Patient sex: F
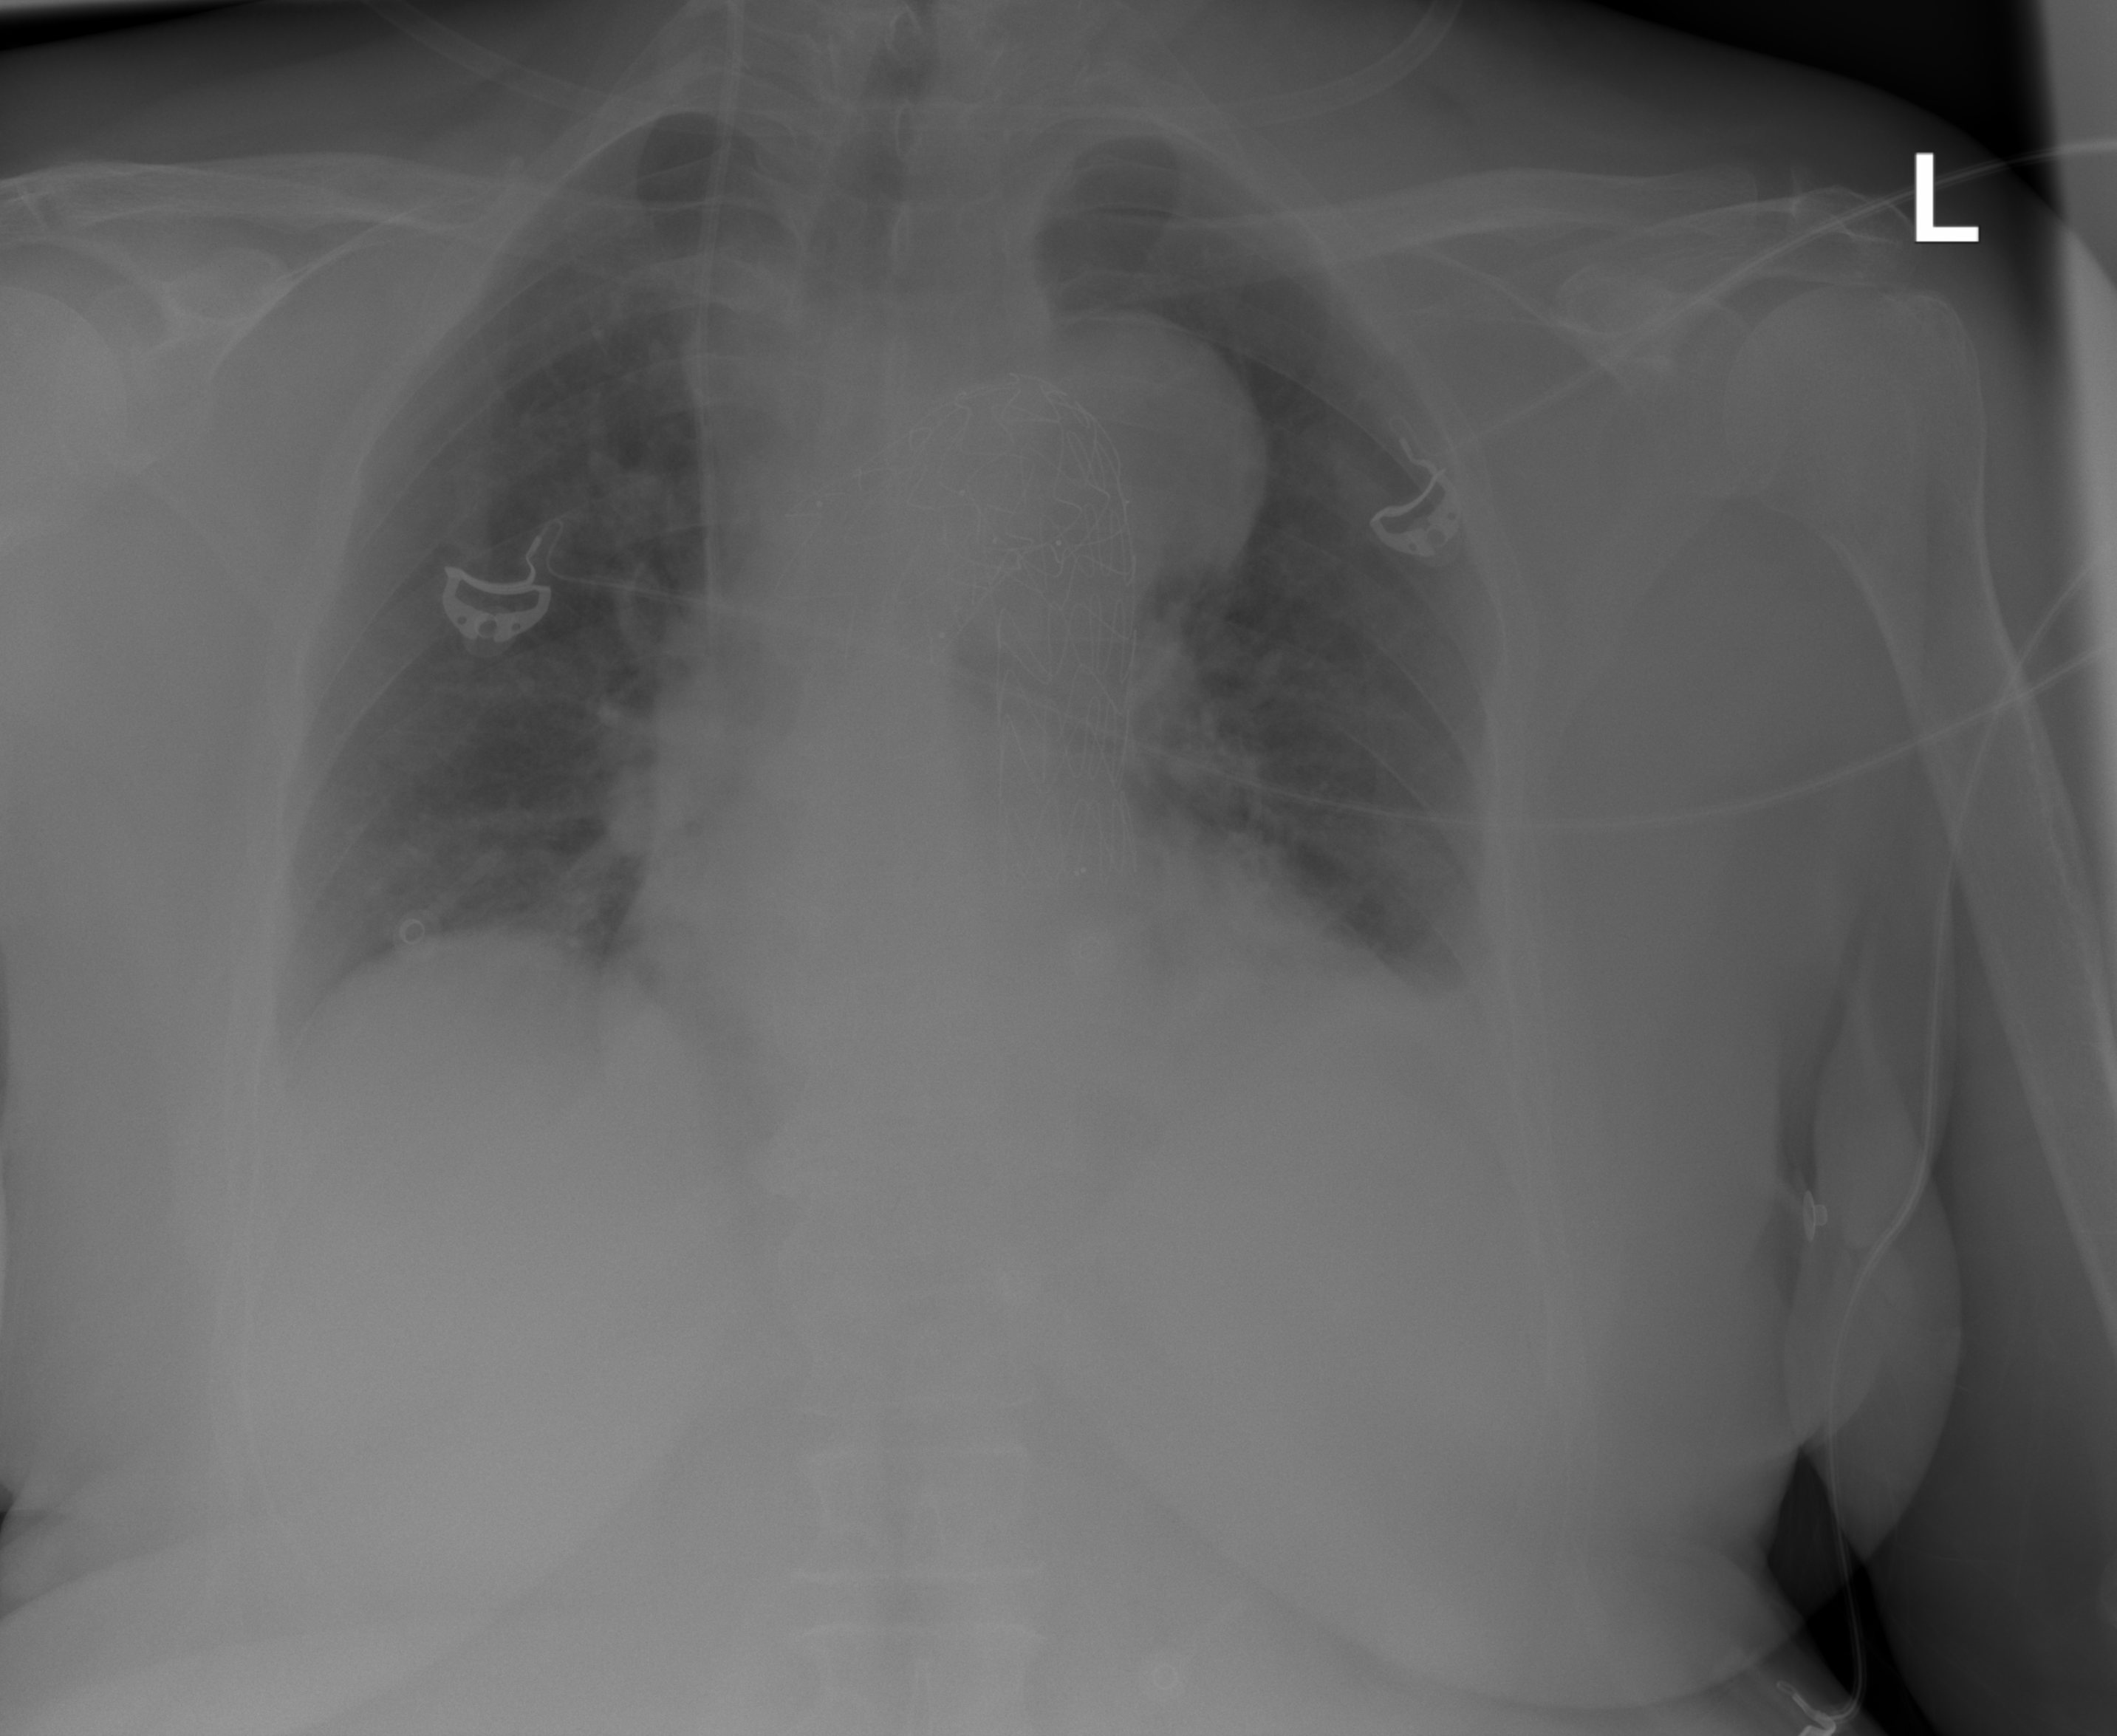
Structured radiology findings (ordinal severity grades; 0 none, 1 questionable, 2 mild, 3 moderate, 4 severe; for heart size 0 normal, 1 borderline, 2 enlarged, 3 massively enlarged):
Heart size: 1
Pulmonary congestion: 2
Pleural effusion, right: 0
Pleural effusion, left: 2
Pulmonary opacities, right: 0
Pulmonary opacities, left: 0
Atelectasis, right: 2
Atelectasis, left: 2